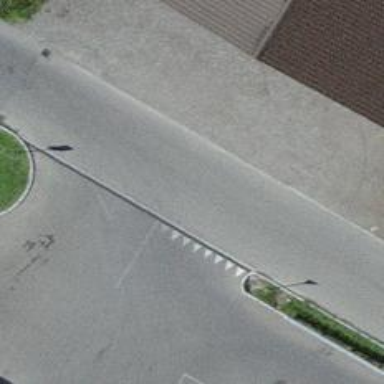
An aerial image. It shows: Smoothly paved residential road.